Question: I have a web application in react, and I have two registration page, one user and the next where you register a project, I need to get the user id that was registered on the previous page to register the project on the next page.
but I can't import the id because it's inside a function, so I can't get it
'''
export default function Register({ history }) {
const [username, setUsername] = useState('');
const [email, setEmail] = useState('');
const [passwd, setPasswd] = useState('');
async function handleSubmit(e) {
e.preventDefault();
const response = await api.post('/createUser', {
username, email, passwd,
});
console.log(response.data);
const { _id: _idUser } = response.data;
history.push('/freela/${_idUser}');
}
'''
I'm trying to import like this
'''
import { _idUser } from './Register';
'''
And he returns me this error:

Routes:
<URL>
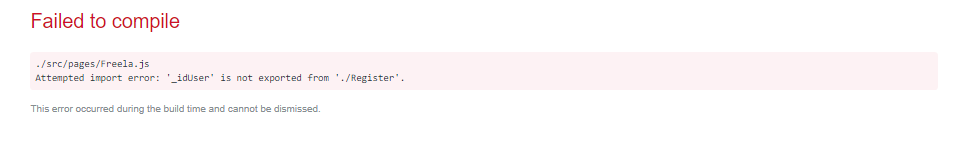
Answer: I am taking that you are using 'react-router' or 'react-router-dom' for navigation.
For both the libraries you can pass some data as props for the next component like this in your case -
'history.push('/freela/${_idUser}', _idUser);'
and in your next component you can access it by
'props.location.state'
But the best way is to get it from params since you have that id in your url.
By using the 'useParams' hook from 'react-router-dom';
Link to an example - <URL>